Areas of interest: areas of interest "Sport and cultural"
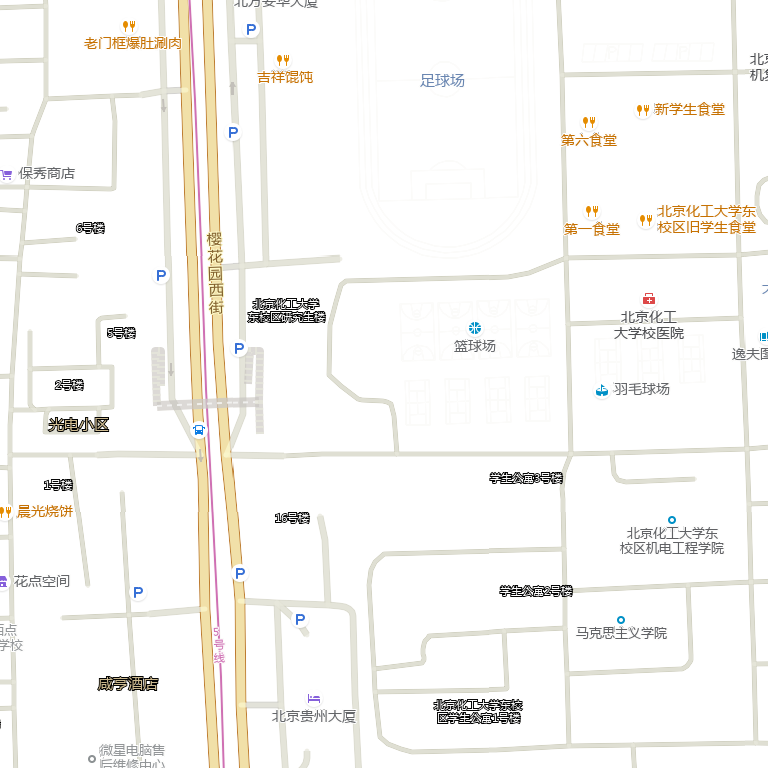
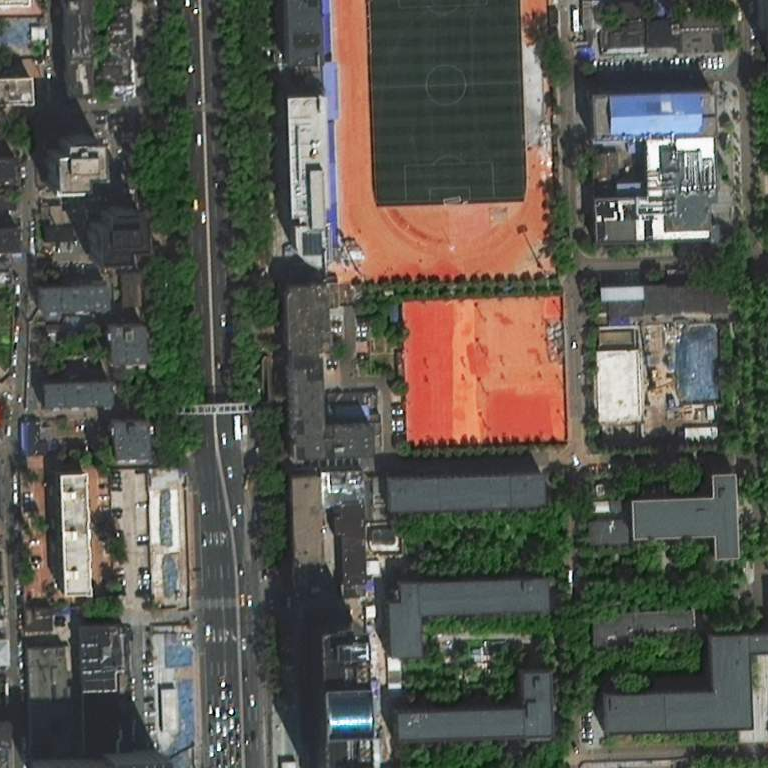